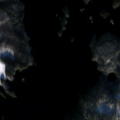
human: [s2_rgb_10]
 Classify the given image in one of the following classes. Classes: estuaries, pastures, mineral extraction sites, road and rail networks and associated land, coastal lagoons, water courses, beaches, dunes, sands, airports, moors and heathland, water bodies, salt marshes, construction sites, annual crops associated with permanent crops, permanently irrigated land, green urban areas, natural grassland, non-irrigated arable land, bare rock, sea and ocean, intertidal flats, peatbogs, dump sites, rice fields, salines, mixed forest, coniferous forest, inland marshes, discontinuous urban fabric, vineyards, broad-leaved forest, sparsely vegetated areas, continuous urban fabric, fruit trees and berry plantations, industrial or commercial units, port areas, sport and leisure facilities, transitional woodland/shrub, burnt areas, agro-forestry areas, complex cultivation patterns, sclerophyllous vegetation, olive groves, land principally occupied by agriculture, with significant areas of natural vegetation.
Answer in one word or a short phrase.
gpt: coniferous forest, mixed forest, water bodies